Question: Consider a SQL Server table that's used to store events for auditing.
The need is to get only that for each CustID. We want to get the entire object/row. I am assuming that a GroupBy() will be needed in the query. Here's the query so far:
'''
var custsLastAccess = db.CustAccesses
.Where(c.AccessReason.Length>0)
.GroupBy(c => c.CustID)
// .Select()
.ToList();
// (?) where to put the c.Max(cu=>cu.AccessDate)
'''

How can I create the query to select the latest(the maximum 'AccessDate') record/object for each 'CustID'?
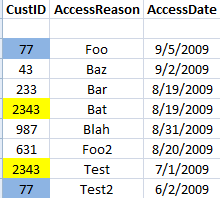
Answer: I'm wondering if something like:
'''
var custsLastAccess = db.CustAccesses
.Where(c.AccessReason.Length>0)
.GroupBy(c => c.CustID)
.Select(grp => new {
grp.Key,
LastAccess = grp
.OrderByDescending(x => x.AccessDate)
.Select(x => x.AccessDate)
.FirstOrDefault()
}).ToList();
'''
you could also try 'OrderBy()' and 'Last()'